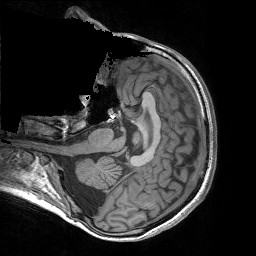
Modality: T1w
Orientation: axial